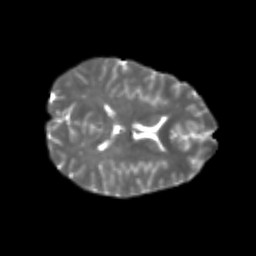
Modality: T2w
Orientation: axial
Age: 20
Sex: female
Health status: healthy
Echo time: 0.074 s